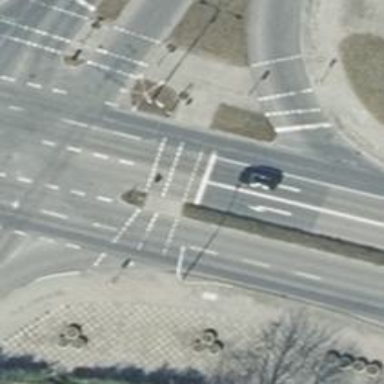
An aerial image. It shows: Secondary road with asphalt surface.